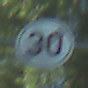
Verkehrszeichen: EndeGeschwindigkeit30
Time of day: MorningAfternoon
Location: Outdoor (Nature)
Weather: Clear
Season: NotSpecified
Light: Natural